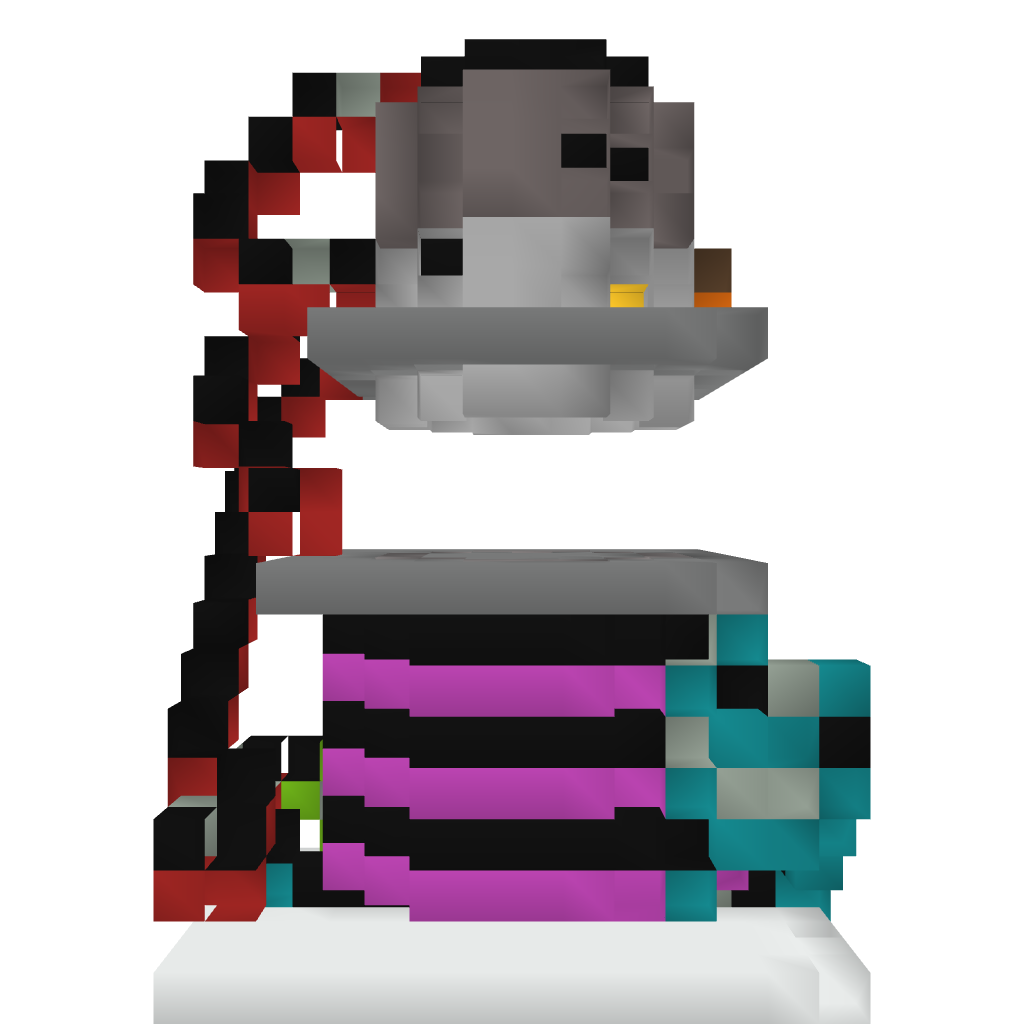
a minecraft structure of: Stargate Ring Transporter